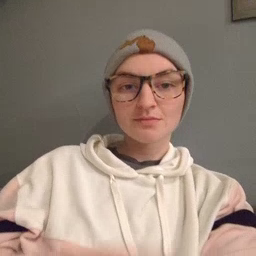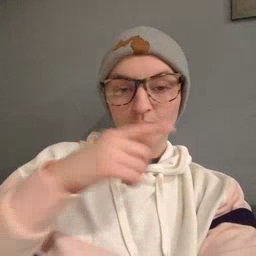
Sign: dry